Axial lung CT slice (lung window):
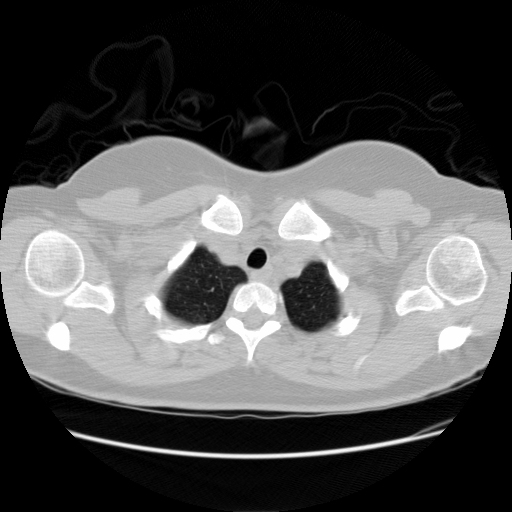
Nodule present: no